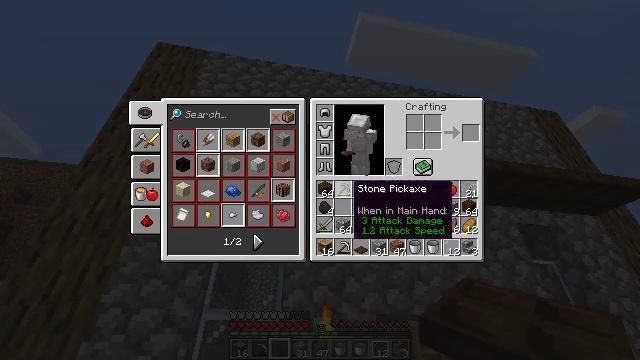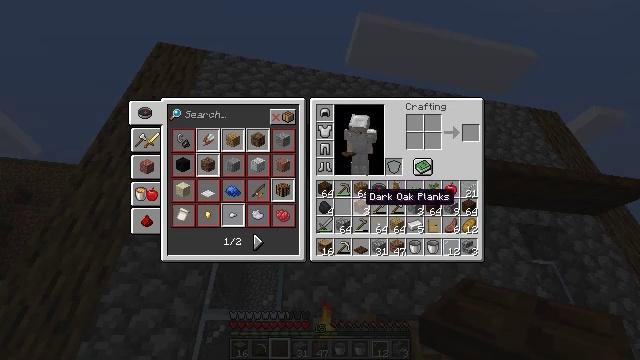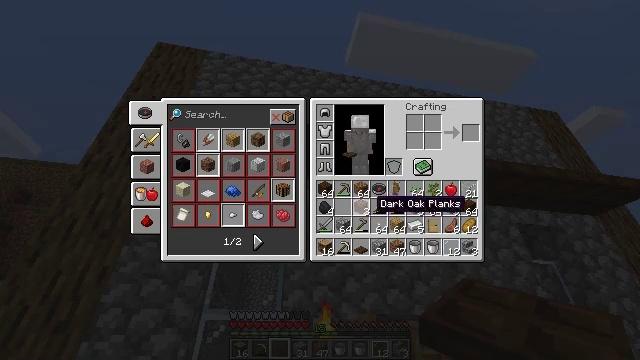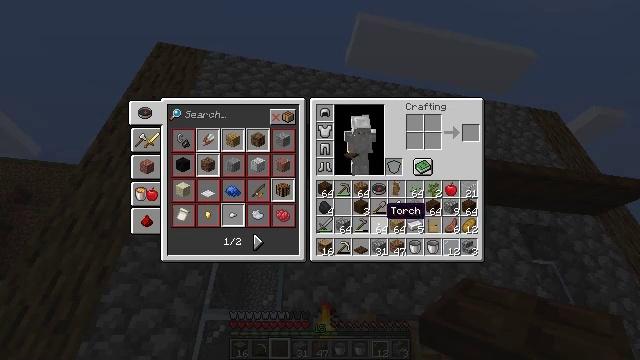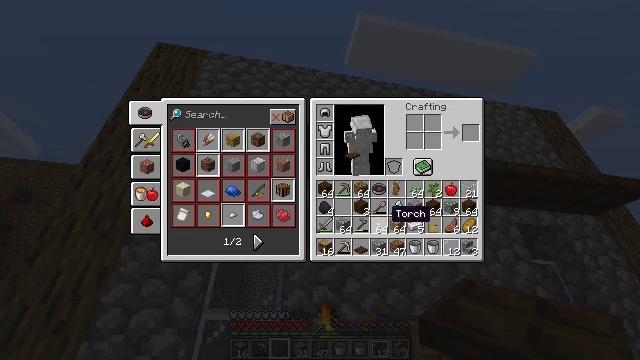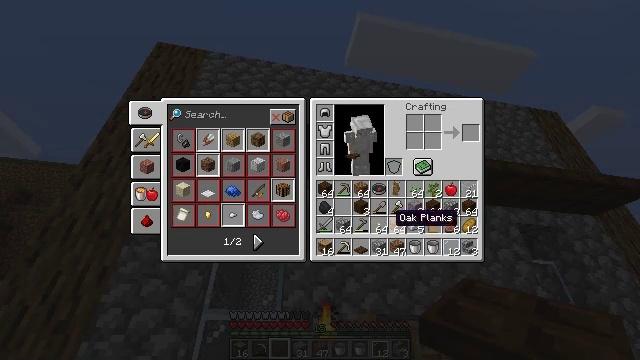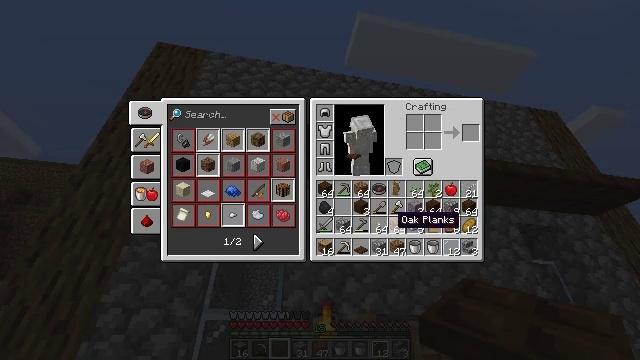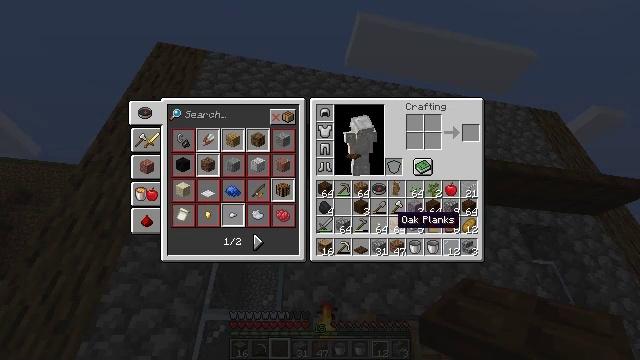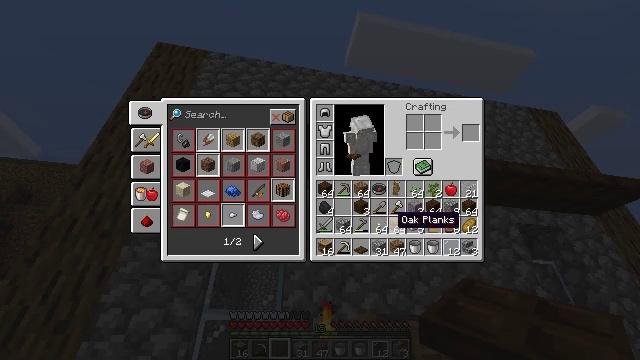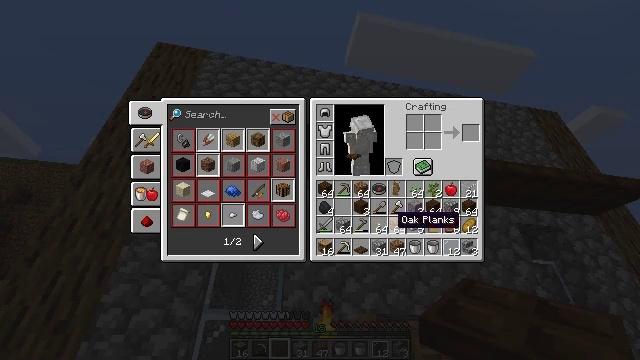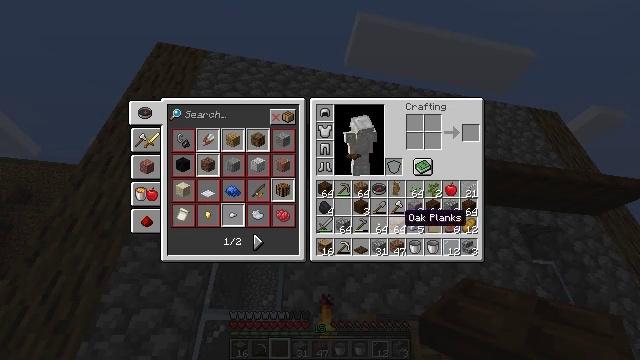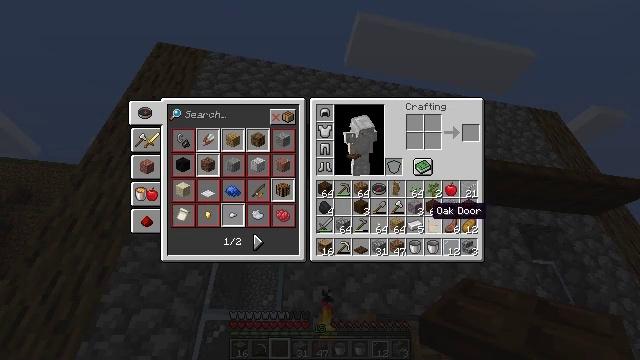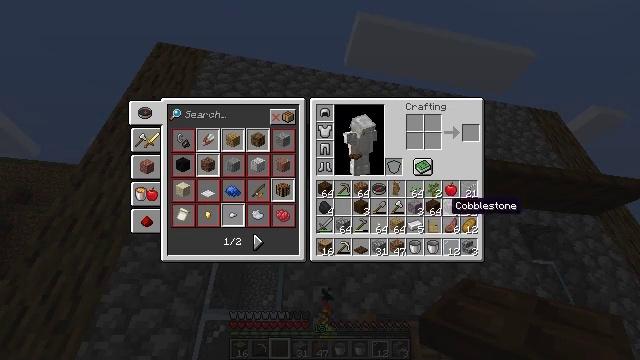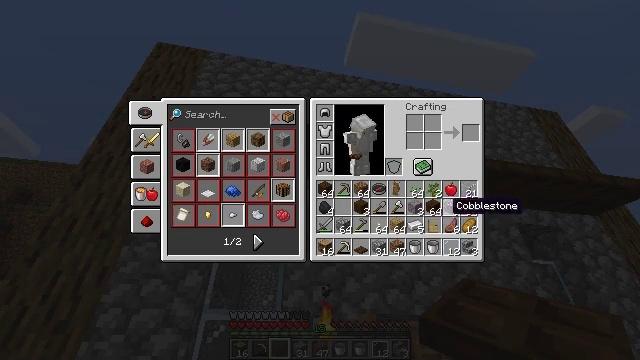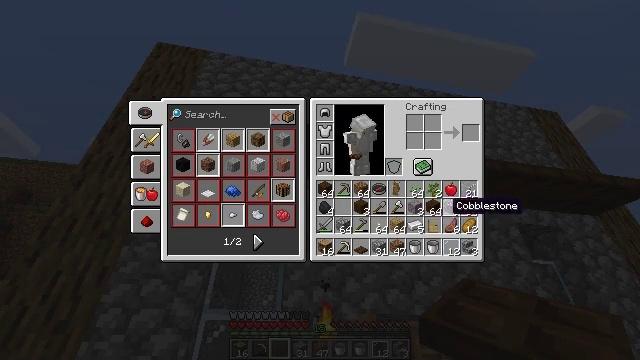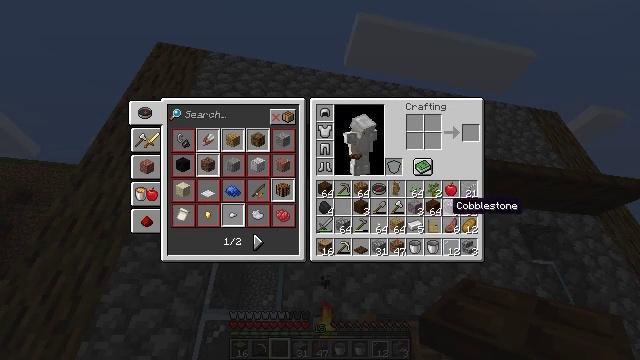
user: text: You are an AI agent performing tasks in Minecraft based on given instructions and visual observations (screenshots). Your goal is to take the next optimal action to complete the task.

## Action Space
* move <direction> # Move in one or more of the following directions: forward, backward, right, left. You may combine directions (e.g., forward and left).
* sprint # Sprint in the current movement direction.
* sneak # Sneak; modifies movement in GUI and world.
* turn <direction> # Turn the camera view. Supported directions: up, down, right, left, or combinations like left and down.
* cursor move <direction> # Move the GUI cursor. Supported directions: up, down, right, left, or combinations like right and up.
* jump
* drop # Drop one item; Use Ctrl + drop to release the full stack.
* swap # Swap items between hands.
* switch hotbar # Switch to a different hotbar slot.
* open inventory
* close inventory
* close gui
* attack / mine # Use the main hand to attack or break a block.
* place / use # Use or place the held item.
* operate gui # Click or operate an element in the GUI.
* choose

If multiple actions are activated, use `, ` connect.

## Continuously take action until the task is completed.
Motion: motion action
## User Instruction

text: Harvest the dark oak trapdoor for reuse.
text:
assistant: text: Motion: cursor move right and down
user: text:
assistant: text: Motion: cursor move right and down
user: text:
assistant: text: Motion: cursor move right and down
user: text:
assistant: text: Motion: no_op
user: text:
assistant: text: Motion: no_op
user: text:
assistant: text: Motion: no_op
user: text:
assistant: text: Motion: no_op
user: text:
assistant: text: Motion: no_op
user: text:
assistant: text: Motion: no_op
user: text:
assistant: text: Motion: cursor move right
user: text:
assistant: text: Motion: cursor move right and up
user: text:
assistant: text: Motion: cursor move right
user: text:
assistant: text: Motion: no_op
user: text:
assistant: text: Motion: no_op
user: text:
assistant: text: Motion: no_op
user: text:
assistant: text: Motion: no_op
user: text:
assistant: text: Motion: no_op
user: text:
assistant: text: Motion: cursor move left
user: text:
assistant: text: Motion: cursor move left
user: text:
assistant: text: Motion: no_op
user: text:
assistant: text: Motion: no_op
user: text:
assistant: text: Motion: no_op
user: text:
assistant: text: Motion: cursor move left
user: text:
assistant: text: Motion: cursor move left
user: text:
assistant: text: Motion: no_op
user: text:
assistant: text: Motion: no_op
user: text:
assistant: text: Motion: no_op
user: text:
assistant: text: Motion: operate gui
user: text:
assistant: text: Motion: operate gui
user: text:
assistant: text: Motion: no_op